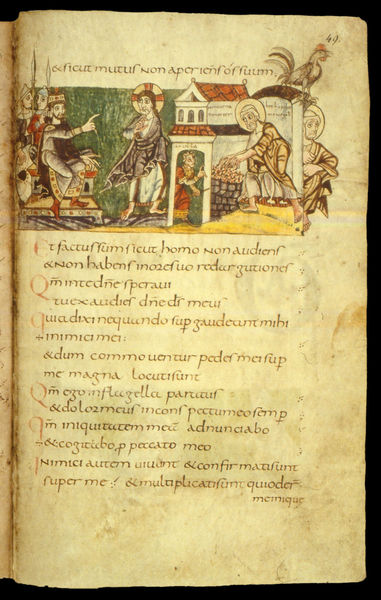
Titel: Stuttgarter Psalter / Bilderpsalter
Institution: Stuttgart, Württembergische Landesbibliothek
Schlagwörter: vogel, gelb, grün, bunt, zeichnung, dach, gebäude, haus, rot, malerei, bild, händler, krone, rechts, schrift, papier, könig, soldaten, thron, flucht, buch, religion, palast, seite, text, herrscher, buchseite, heiligenschein, jesus, mittelalter, märchen, mönch, heiliger, lanzen, heilige, hahn, heilig, christen, nummer, latein, italienisch, erzählung, buchmalerei, evangelium, evangeliar, e, q, 49, heliger